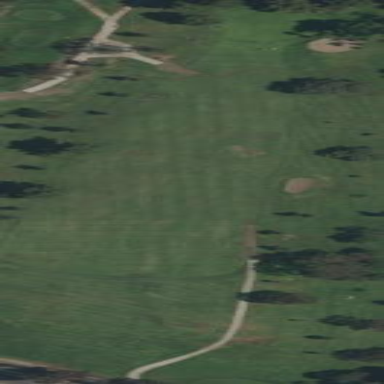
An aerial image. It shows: Scenic golf fairway.